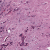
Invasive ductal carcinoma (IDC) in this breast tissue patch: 1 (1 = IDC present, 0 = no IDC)